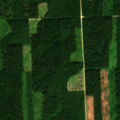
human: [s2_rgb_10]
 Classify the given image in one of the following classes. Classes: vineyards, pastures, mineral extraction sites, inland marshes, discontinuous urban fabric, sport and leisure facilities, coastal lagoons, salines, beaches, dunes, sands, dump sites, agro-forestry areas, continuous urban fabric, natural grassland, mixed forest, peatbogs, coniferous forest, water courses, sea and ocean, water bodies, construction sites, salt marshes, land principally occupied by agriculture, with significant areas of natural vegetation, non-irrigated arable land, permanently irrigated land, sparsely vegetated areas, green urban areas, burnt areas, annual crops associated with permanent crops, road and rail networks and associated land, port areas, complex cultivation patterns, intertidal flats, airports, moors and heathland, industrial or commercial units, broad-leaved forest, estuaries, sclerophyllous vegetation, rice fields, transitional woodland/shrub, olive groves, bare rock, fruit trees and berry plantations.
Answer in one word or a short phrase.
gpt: coniferous forest, mixed forest